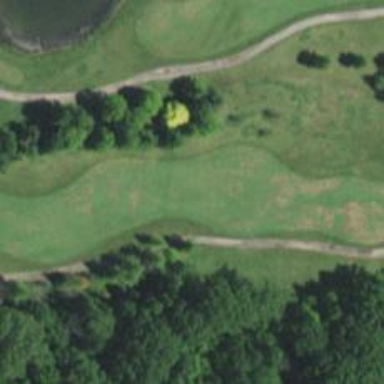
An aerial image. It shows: View of golf hole.